Question: Good morning, beginner here.
Im reading a book where the author tells me to run a command from the command line to execute a program made in js, source:<URL>
I've downloaded the lastest recommended version of nodejs (12.13.0 LTS), made the js file the book tells me to run (I made it in visualstudio because renaming a .txt file with the code to .js didn't do the job) and copy pasted it in the folder where the nodejs folder is, ran the command (ran several others that i thought would work as well) and i get this error:

This other thread had a similar problem with a solution, while it might solve the problem of running the program, it doesn't run it in the way the author of the book im reading tells me to, <URL>
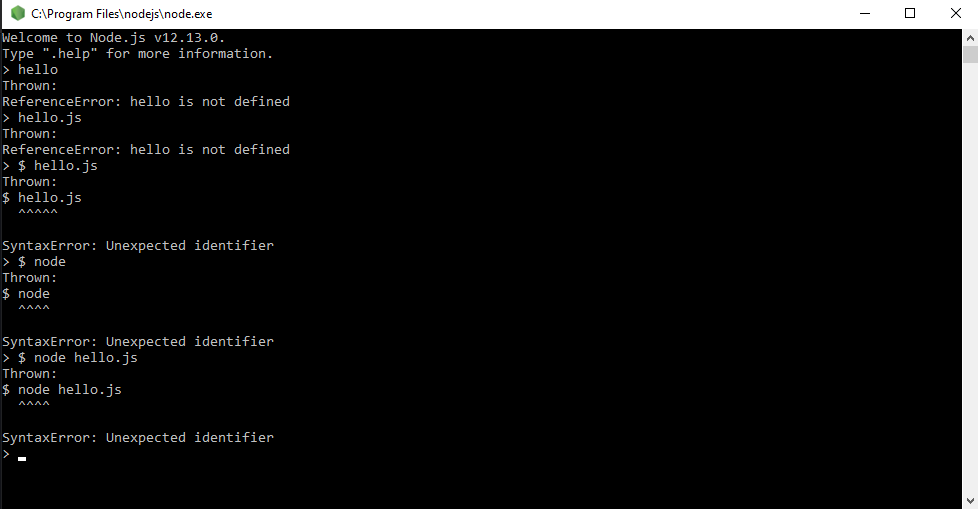
Answer: Just close this node terminal and start a new command prompt from the desired location and run "node hello.js" in a single line.